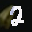
Label: 2